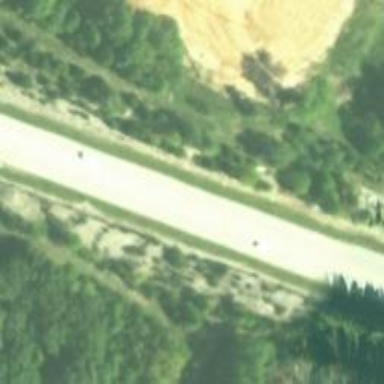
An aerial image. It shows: Asphalt road designated as trunk highway.